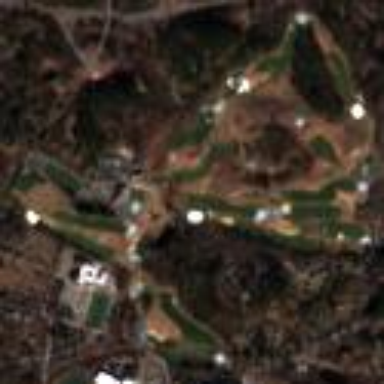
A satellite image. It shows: Golf course.